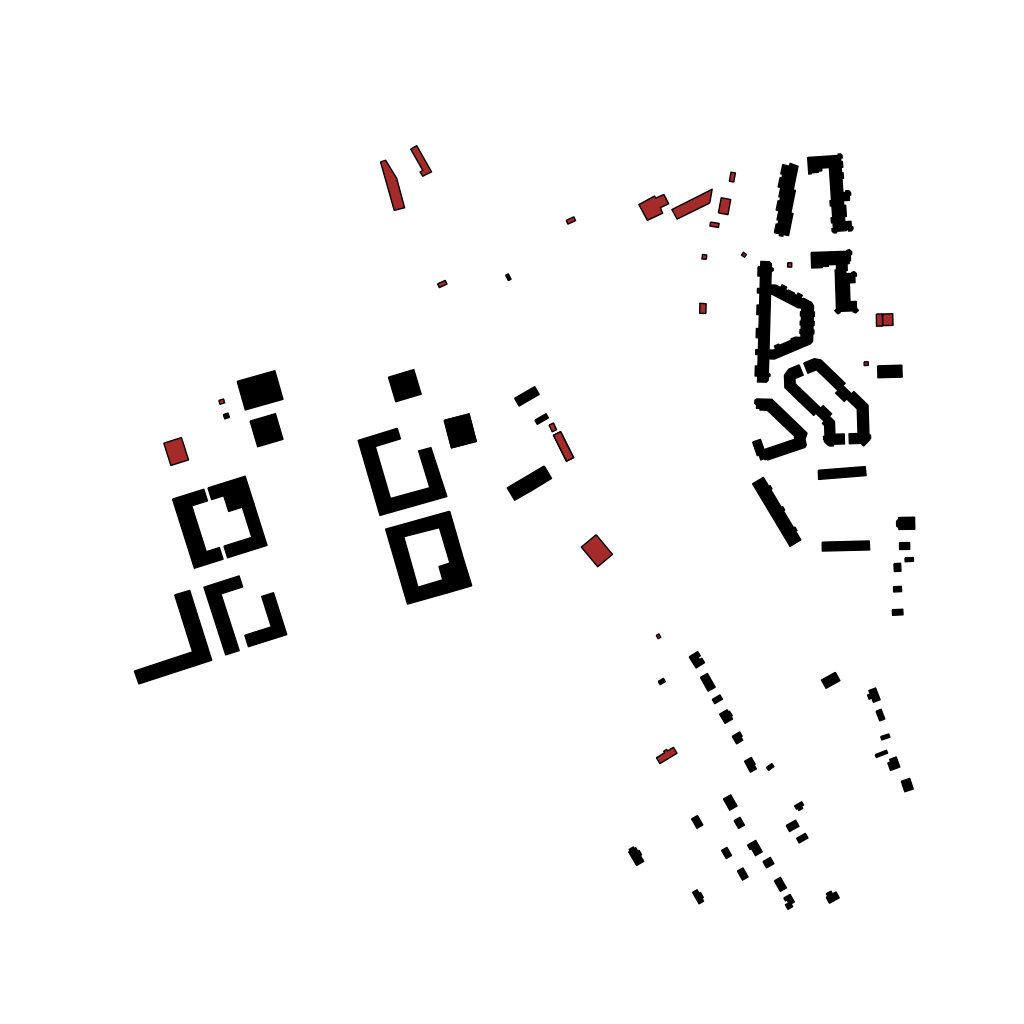
Tags: overhead vector_map, business, industrial, recreation, residential, special, transport, modern, high_rise, individual_rise, low_rise, medium_rise, density_1, Building, Facility, 1.0 km²